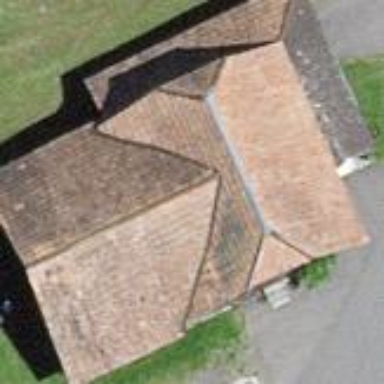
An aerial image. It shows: Barn.